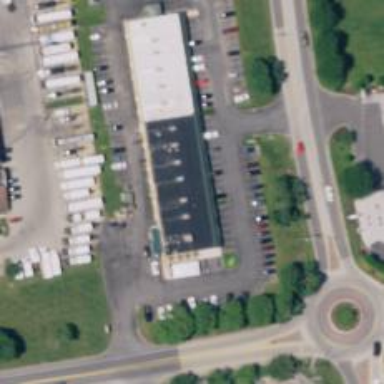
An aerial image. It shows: Veterinary facility.